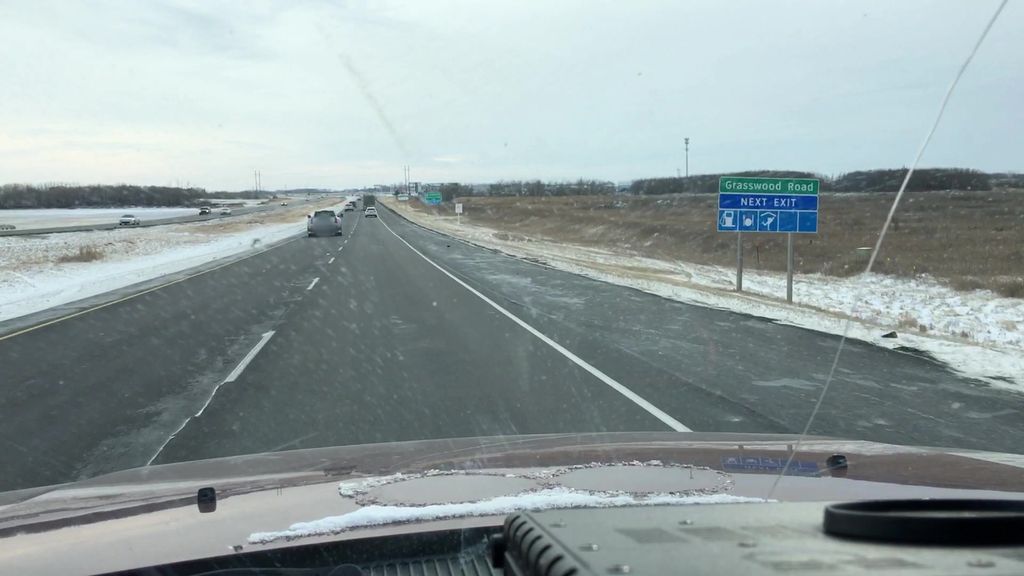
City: saskatoon